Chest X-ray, PA view. Patient: 51 years old, sex F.
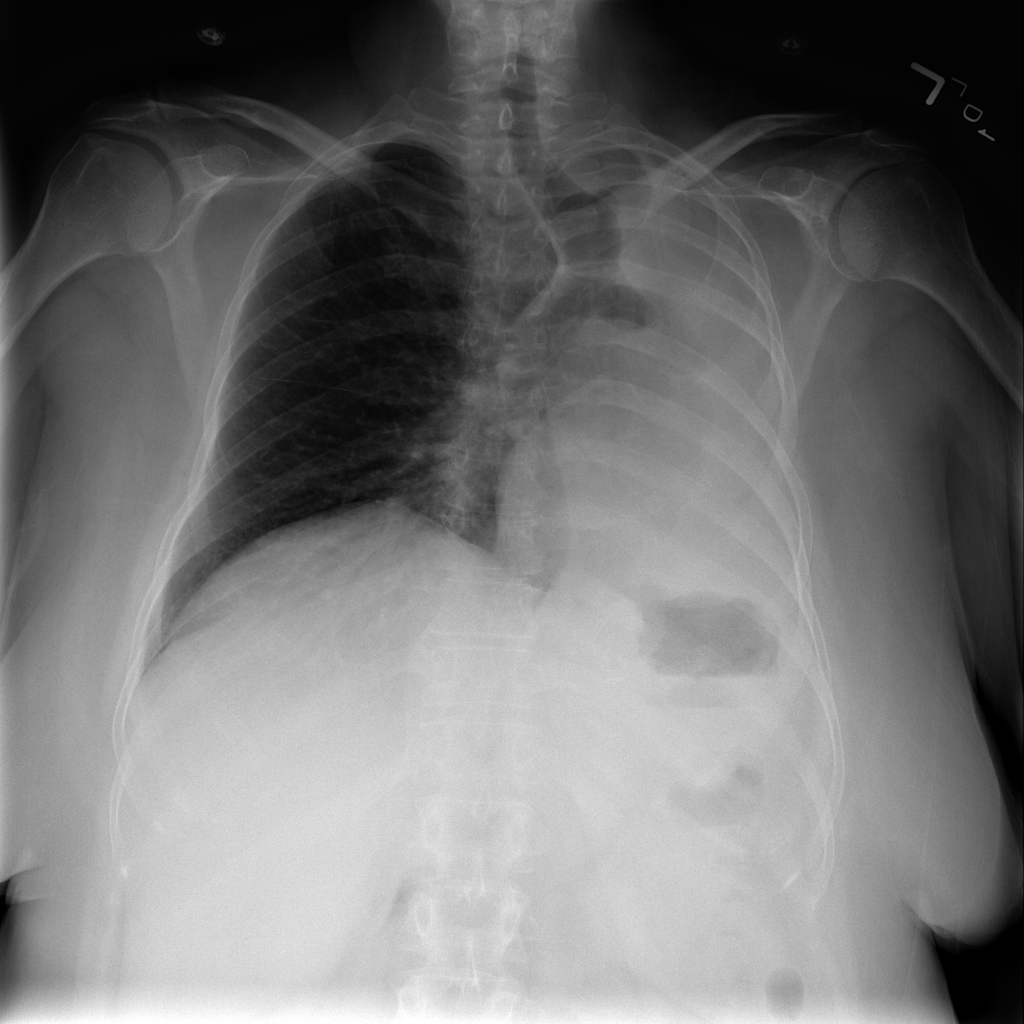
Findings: No Finding